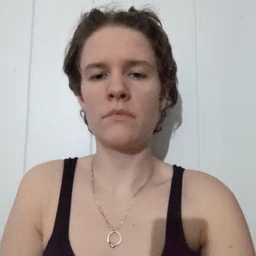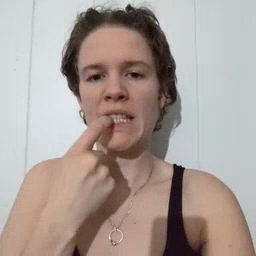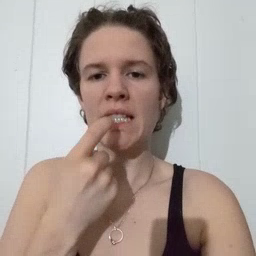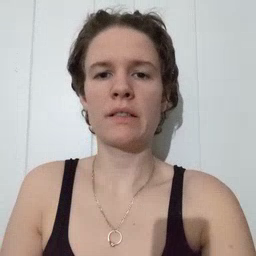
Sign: tooth